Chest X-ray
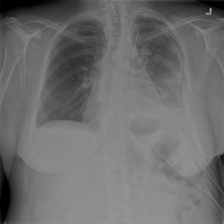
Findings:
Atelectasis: negative
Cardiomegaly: negative
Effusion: negative
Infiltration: negative
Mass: negative
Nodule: negative
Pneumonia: negative
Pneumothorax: negative
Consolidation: negative
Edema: negative
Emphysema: negative
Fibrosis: negative
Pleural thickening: negative
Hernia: negative